Question: How do I separate date and time into 2 different variables if 'the_date' column is as follows:

'''
the_date
12/25/17 0:00
'''
How can I separately retrieve
- - - -
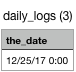
Answer: After converting to DateTime, then we extract each of the components
'''
library(lubridate)
library(dplyr)
df1 %>%
mutate(v1 = mdy_hm(v1),
Year = year(v1),
Month = month(v1),
Date = day(v1),
time = format(v1, "%H:%M:%S"))
# A tibble: 1 x 5
# v1 Year Month Date time
# <dttm> <dbl> <dbl> <int> <chr>
#1 2017-12-25 00:00:00 2017 12 25 00:00:00
'''
### data
'''
df1 <- tibble(v1 = "12/25/17 0:00")
'''